Question: I want to use numpy FFT2 module.
For example, I have the values of function in discrete grid
x=(0,1,2,3,4,5), y=(0,1,2,3,4,5), z=exp(x+y)
So my code will be
'''
import numpy as np
import matplotlib.pyplot as plt
x=np.linspace(0,5,6)
y=np.linspace(0,5,6)
xmesh,ymesh=np.meshgrid(x,y)
z=np.exp(xmesh+ymesh)
plt.scatter(xmesh.ravel(),ymesh.ravel(),z.ravel())
plt.show()
'''
This shows the image such as

Now, I want to transform this into k-space, using Fourier transform.
For z value, I just used
'''
fft_z=np.fft.fft2(z)
'''
But how do I determine its domain?
To plot scatter plot like above(In fact, I'll plot heatmap), I have to
determine where these fft_z values lies on, and make meshgrid in k-space like above code.
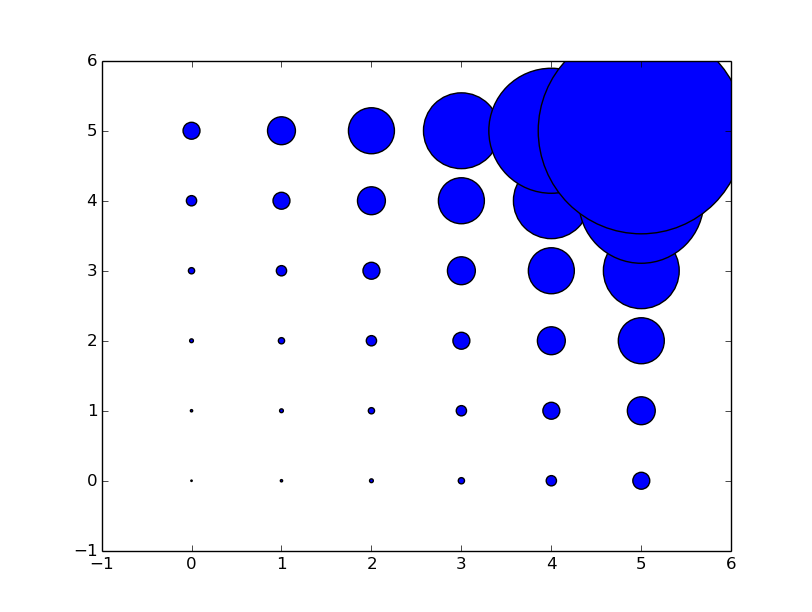
Answer: You can use 'np.fft.fftfreq' to generate the frequency domain automatically.
Just as a reminder, the relationship between the frequency and time domains is
df = 1/(N*dt) and 1/dt is the full bandwidth (BW) of the frequency domain.
It is important to notice the fftfreq generates an array from -BW/2 to BW/2, however in an unconventional way. Starting from 0 to BW/2, -BW/2 to -df. This is because of the periodicity of the discrete Fourier transform, so the data will be shown centred around zero. You can use np.fft.fftshift to realing the data before plotting. You can see an example bellow.
'''
fft_z = np.fft.fftshift(np.fft.fft2(z))
fx = np.fft.fftshift(np.fft.fftfreq(x.shape[0],x[1]-x[0]))
fy = np.fft.fftshift(np.fft.fftfreq(y.shape[0],y[1]-y[0]))
'''
you can plot the result using:
'''
plt.pcolormesh(fx,fy,fft_z.real)
'''
OBS: fft_z.real to take the real part of fft_z, which is a complex number. The same can be used to the imaginary part. 'plt.pcolormesh(fx,fy,fft_z.imag)'
Hope it helps